Interaction volume radius: 5 \u00c5
Interaction volume height: 10 \u00c5
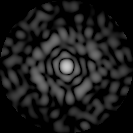
Disorder parameter: 0.8247